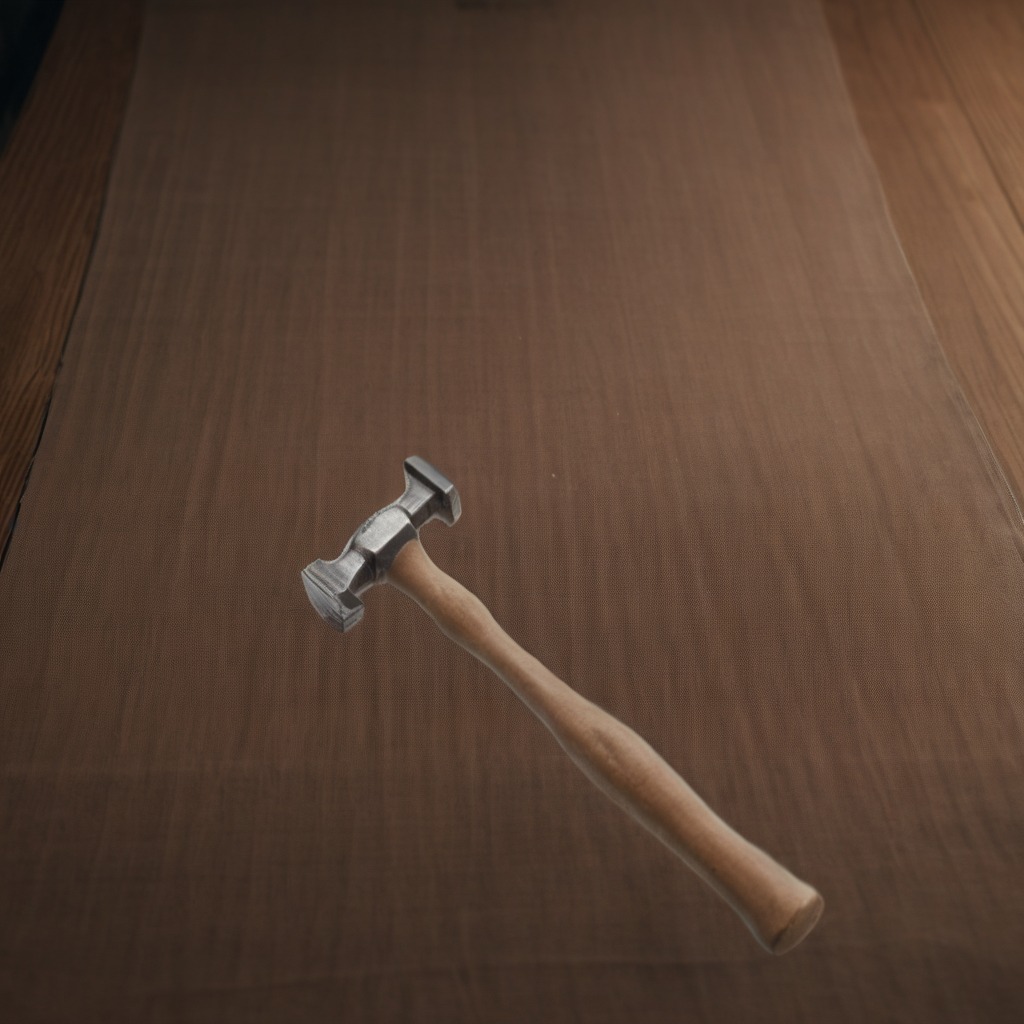
A hammer lying on a wooden table inside a workshop at night.